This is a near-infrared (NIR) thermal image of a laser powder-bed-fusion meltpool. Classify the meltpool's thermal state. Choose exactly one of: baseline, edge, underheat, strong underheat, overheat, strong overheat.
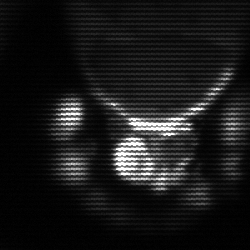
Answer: baseline